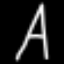
Label: The Eiffel Tower